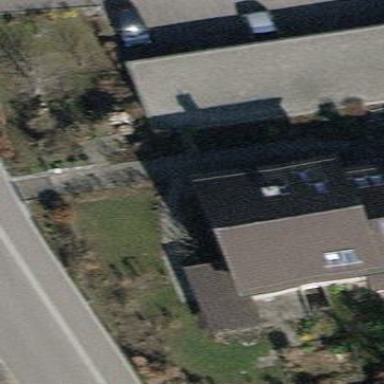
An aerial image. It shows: Terrace building.